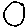
Label: circle